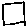
Label: square